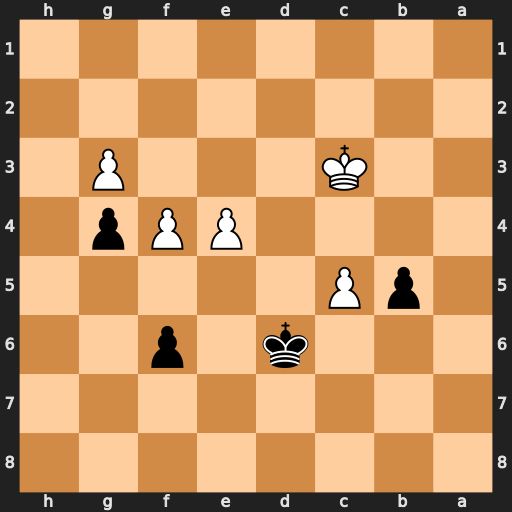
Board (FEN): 8/8/3k1p2/1pP5/4PPp1/2K3P1/8/8
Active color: b
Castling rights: -
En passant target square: -
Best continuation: Kxc5 Kd3 b4